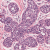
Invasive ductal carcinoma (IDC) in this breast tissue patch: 0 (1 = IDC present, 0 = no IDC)